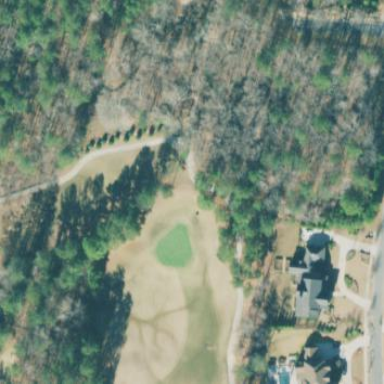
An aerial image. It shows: Rough grassy area used for golf.